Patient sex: F
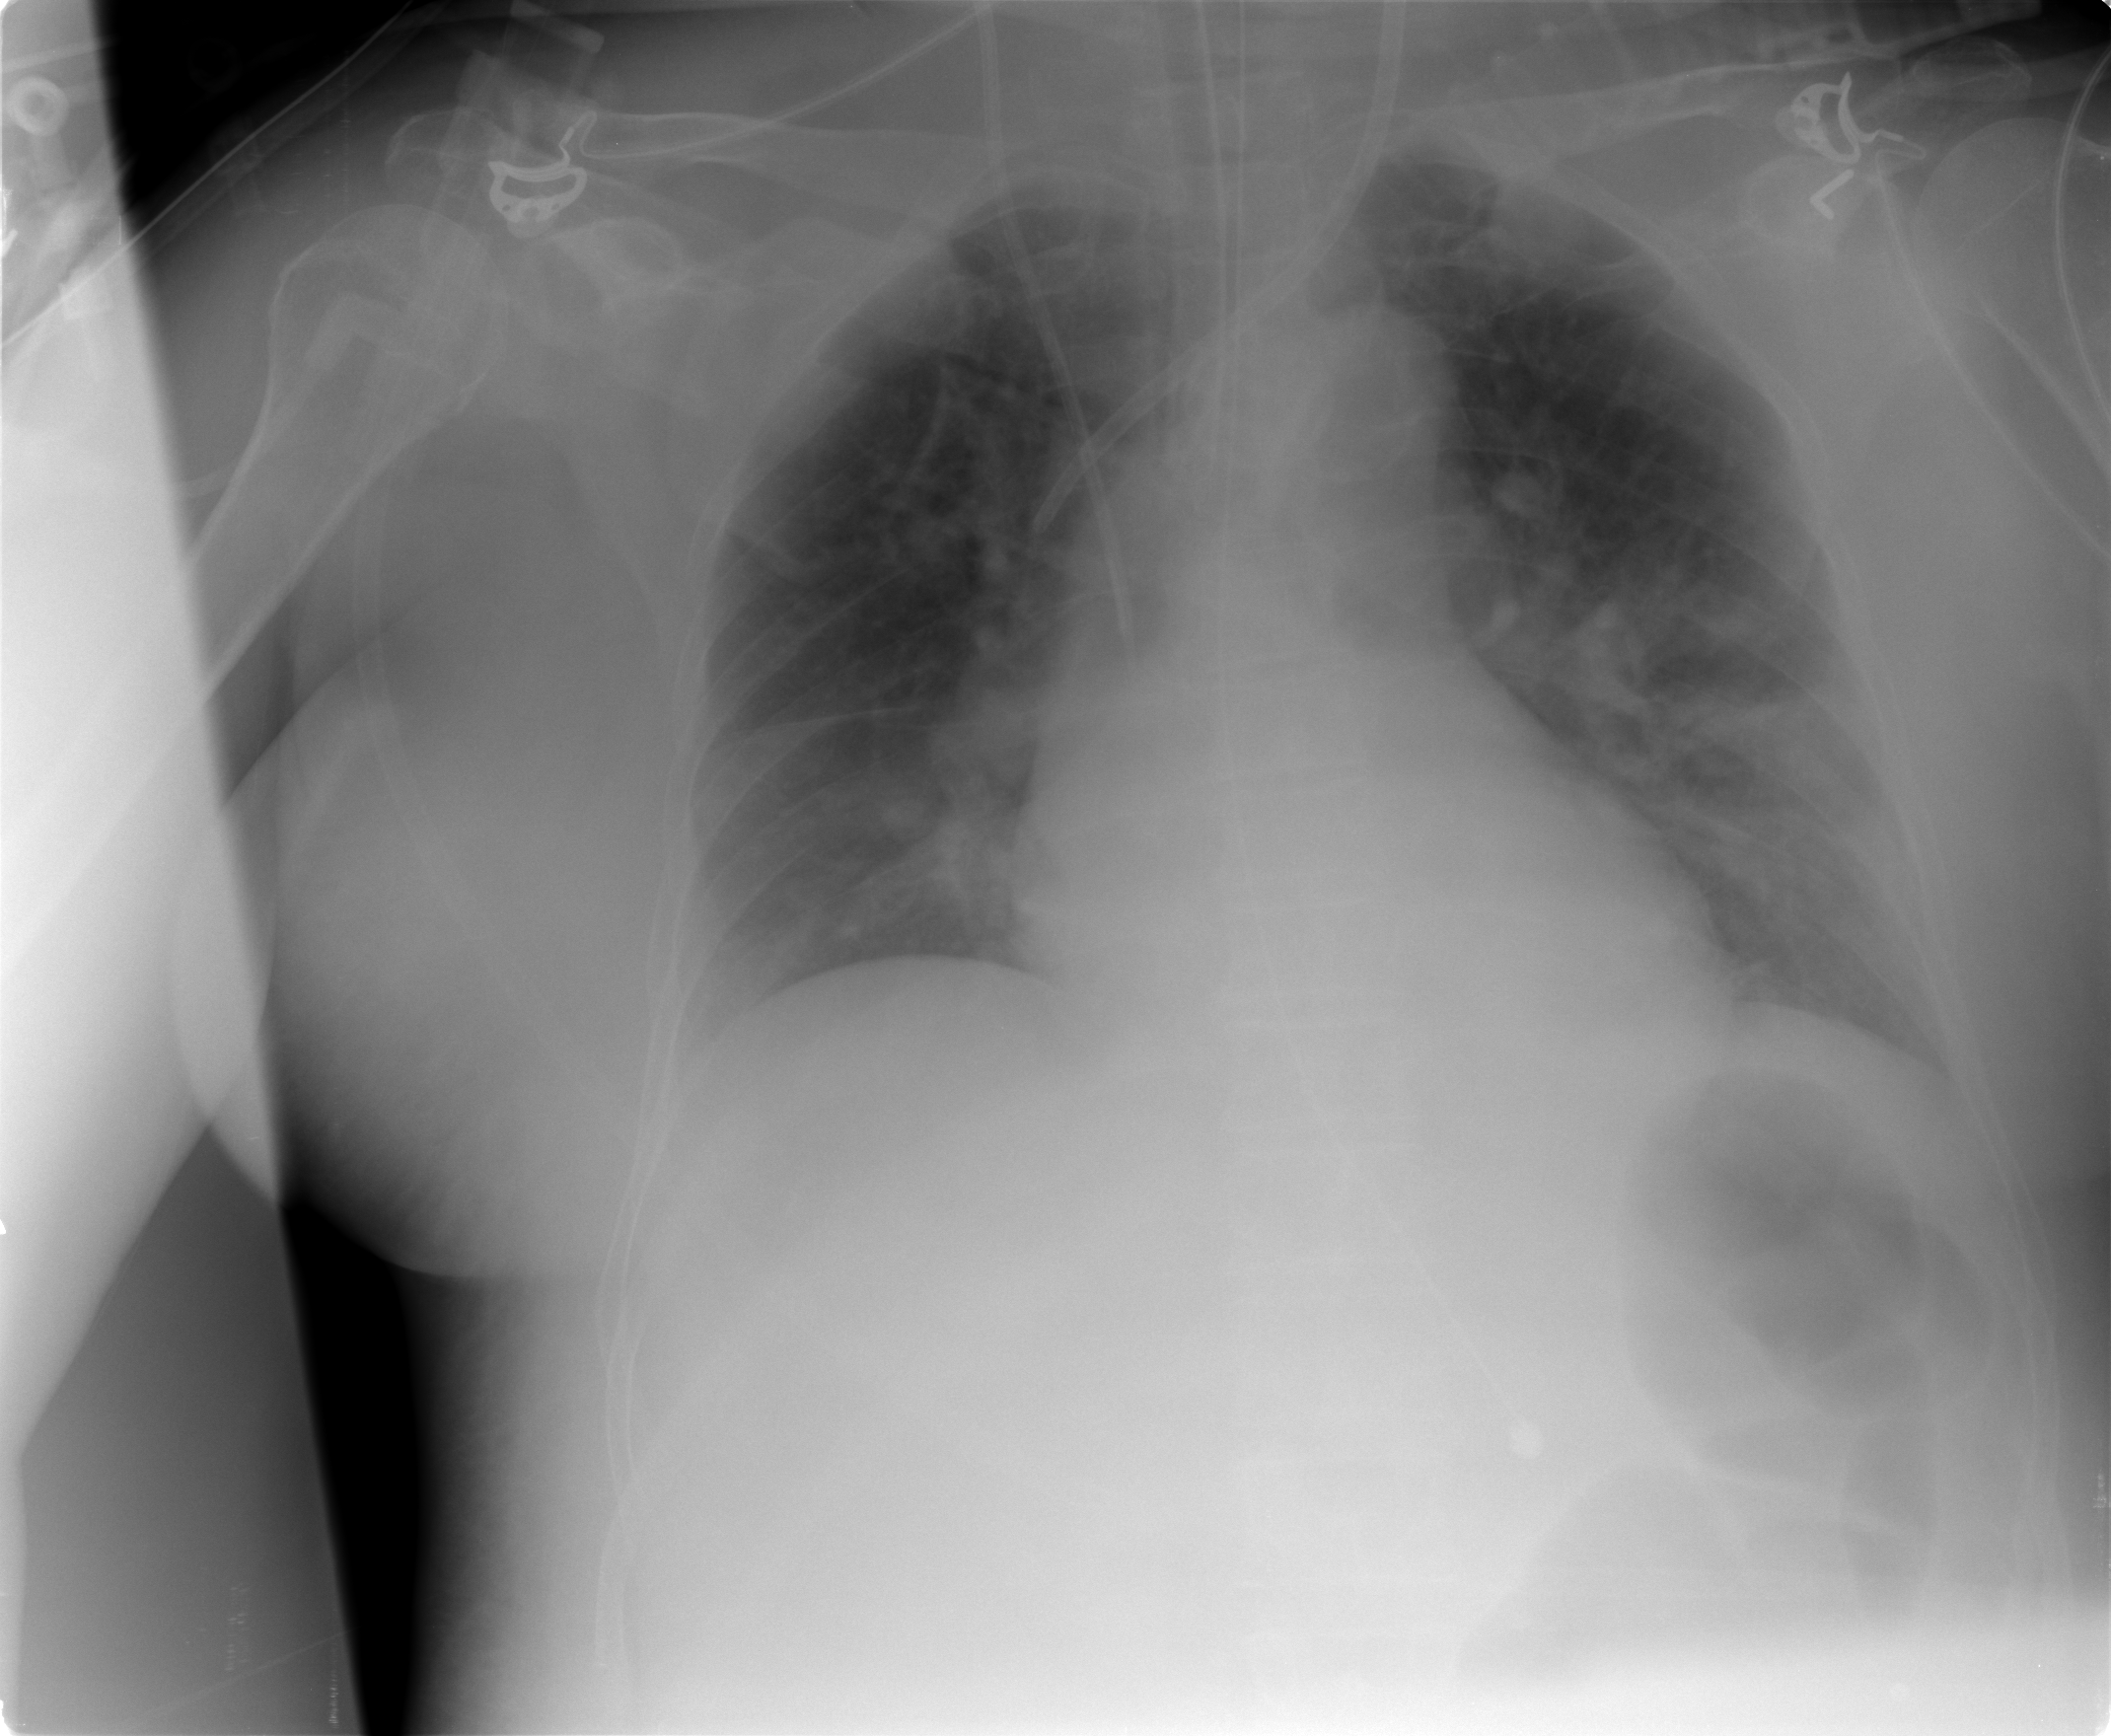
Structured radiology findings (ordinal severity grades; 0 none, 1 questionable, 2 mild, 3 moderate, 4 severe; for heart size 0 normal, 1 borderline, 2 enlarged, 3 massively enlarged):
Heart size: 0
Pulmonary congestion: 2
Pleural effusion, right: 0
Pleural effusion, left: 0
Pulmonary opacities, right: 0
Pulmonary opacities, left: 0
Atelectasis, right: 1
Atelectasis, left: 3